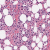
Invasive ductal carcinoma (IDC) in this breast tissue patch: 1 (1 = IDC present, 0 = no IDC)